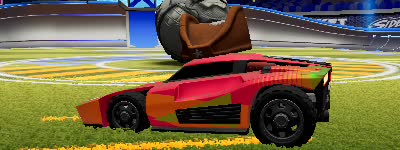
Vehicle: breakout